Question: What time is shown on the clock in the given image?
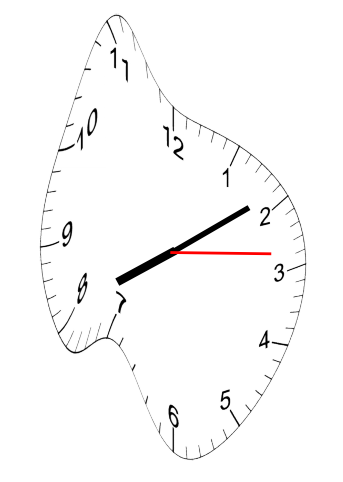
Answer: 08:09:14